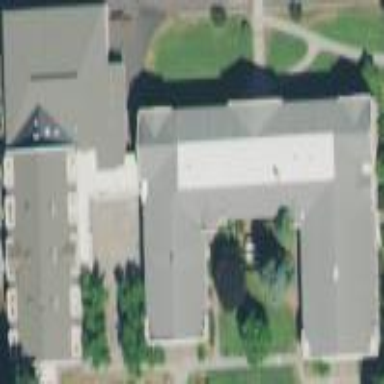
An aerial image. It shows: School building.